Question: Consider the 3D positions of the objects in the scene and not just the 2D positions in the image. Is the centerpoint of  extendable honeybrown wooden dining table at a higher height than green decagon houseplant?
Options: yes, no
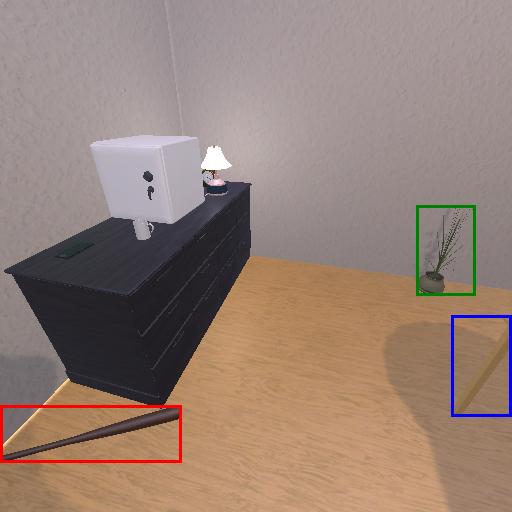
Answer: yes